Aerial crown-view tile of a tropical tree (Barro Colorado Island, Panama), acquired 20250317:
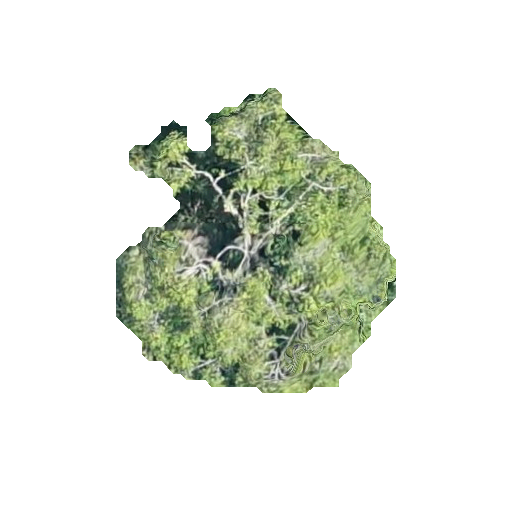
Species: Guatteria lucens
GBIF accepted scientific name: Guatteria lucens
Crown area: 87.504 m²